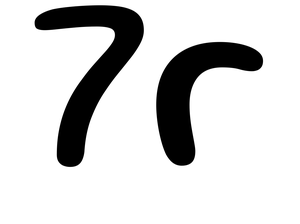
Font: Gluten_Regular